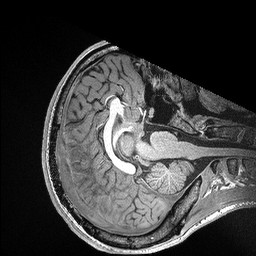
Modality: T1w
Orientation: axial
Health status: healthy
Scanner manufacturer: siemens
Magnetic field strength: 3 T
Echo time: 0.00298 s